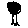
Label: tree